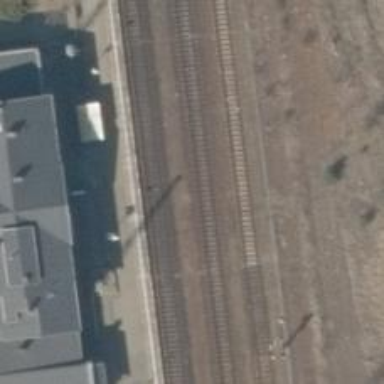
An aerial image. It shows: Railway station that also serves as public transport station.